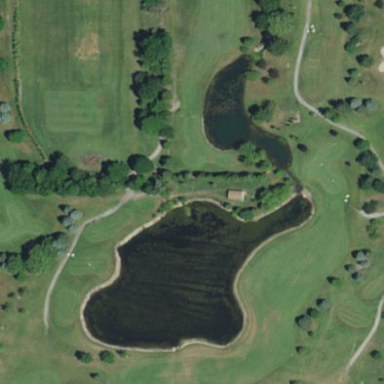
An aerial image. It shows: Water hazard on golf course. The hazard is natural water feature.